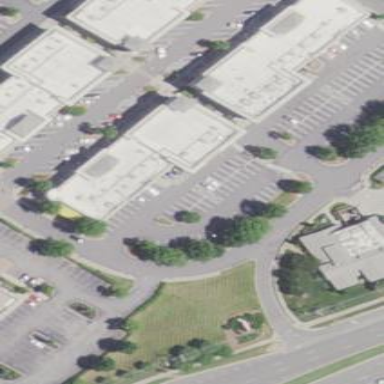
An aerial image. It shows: Retail building.